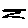
Label: zigzag